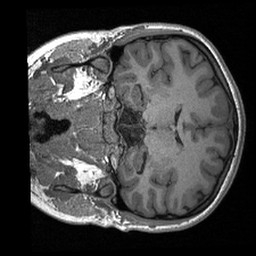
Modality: T1w
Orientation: coronal
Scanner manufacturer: siemens
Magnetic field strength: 3 T
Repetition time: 2.4 s
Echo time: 0.00213 s